Interaction volume radius: 5 \u00c5
Interaction volume height: 25 \u00c5
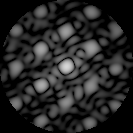
Disorder parameter: 0.3178